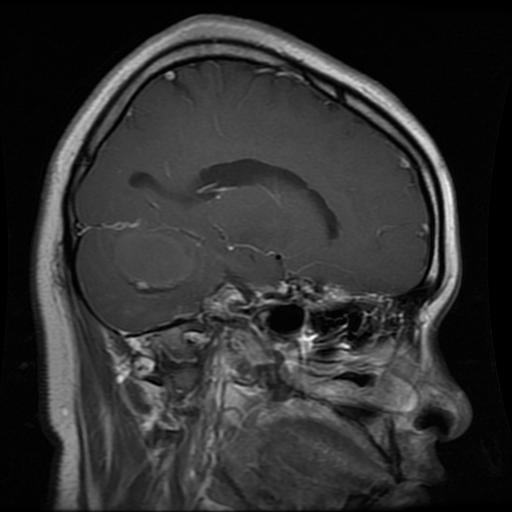
Label: glioma